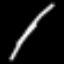
Label: line